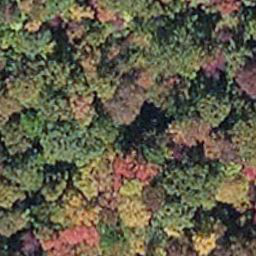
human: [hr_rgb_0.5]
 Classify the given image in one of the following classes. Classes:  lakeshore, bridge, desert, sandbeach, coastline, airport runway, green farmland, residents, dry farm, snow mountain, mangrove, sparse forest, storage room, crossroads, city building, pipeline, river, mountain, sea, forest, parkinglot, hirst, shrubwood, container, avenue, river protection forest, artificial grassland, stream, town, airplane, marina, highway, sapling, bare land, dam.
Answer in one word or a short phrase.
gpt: mangrove